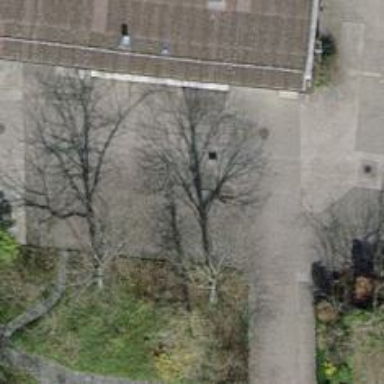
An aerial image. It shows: Footway surfaced with paving stones.